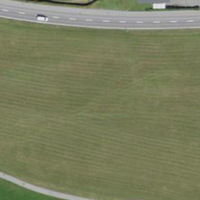
EUNIS habitat code: 24
Species observed at this site:
Oxalis acetosella